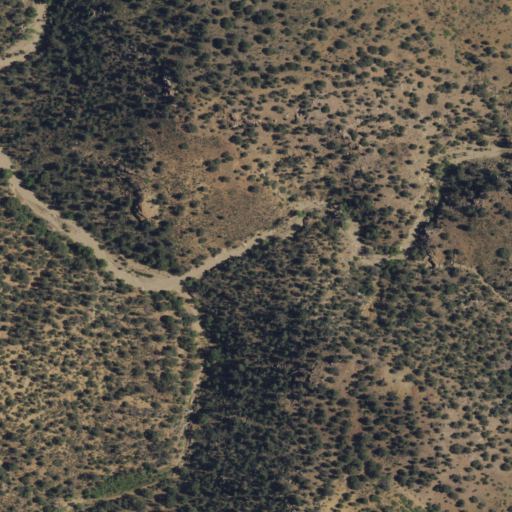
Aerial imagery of valley in New Mexico named North Fork Wild Horse Canyon containing shrub and evergreen forest